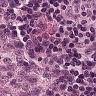
Metastatic tissue present: no